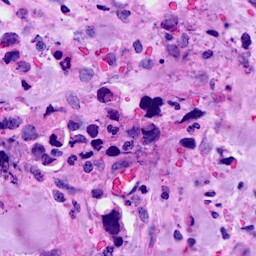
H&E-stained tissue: Breast